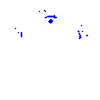
Particle: kaon